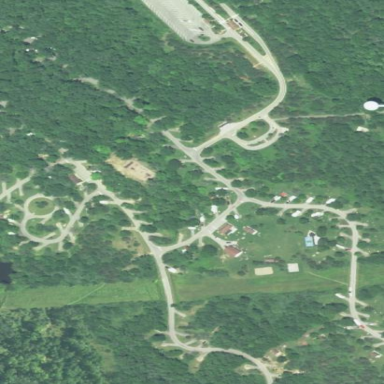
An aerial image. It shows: Campsite designated for tourism.